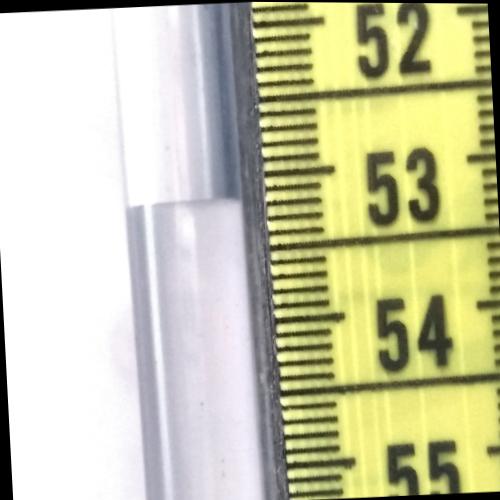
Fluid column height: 53.2 cm